Question: This is the "prototype":

B1 to B5 are buttons that need to be adjoining and the user has to scroll horizontally.
UP and DOWN are buttons that should be always present on the screen.
I was thinking to use as external layer a classic linear layout but how do I keep UP and DOWN always there centered?
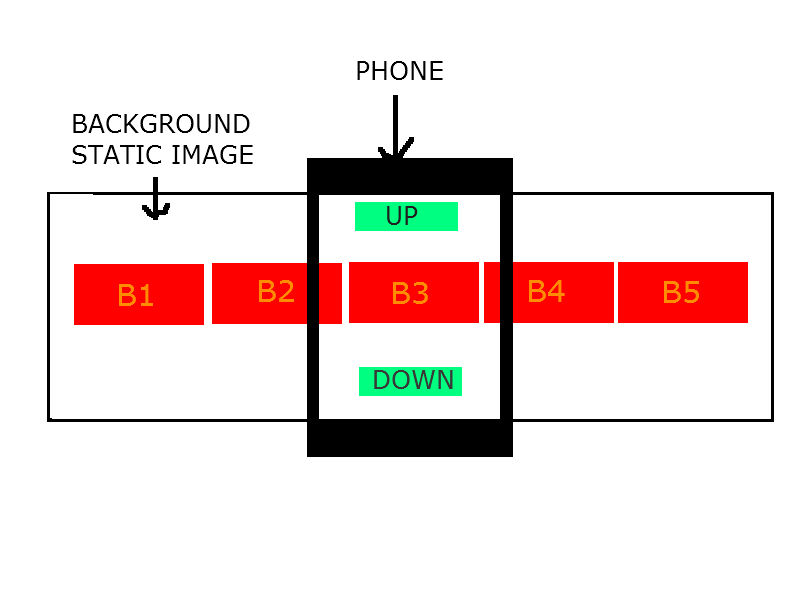
Answer: So there have to be a static background for the whole wide panel - it is like panorama metro style application. Once I've done something similar, when I needed buttons on semi transparent layout, and beneath them using RelativeLayout there was a view animator. You could do something similar:
The main Layout will be for example 'RelativeLayout', it will have 3 childs. First is a 'HorizontalScrollView', the second and the third are the buttons on top of the 'HorizontalScrollView', aligned to the top and bottom of the screen. The 'HorizontalScrollView' can contain anything - for example a long 'LinearLayout'. I think it is possible this way...
Here is a pseudo-layout:
'''
<RelativeLayout>
<HorizontalScrollView>
<LinearLayout>
<Button/>
<Button/>
<Button/>
</LinearLayout>
<HorizontalScrollView>
<Button/>
<Button/>
</RelativeLayout>
'''
Where 'HorizonralScrollView' will fill the parent relative layout, the first 'Button' will be aligned to the top and will be placed over the scroll view, and the second 'Button' the same, but aligned to the bottom of the 'RelativeLayout' Both can use centerHorizontal and some padding to exact placing.